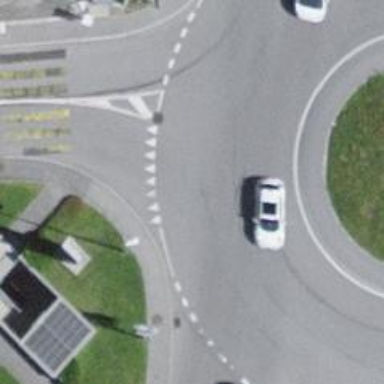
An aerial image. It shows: Secondary road made of asphalt leading to roundabout.